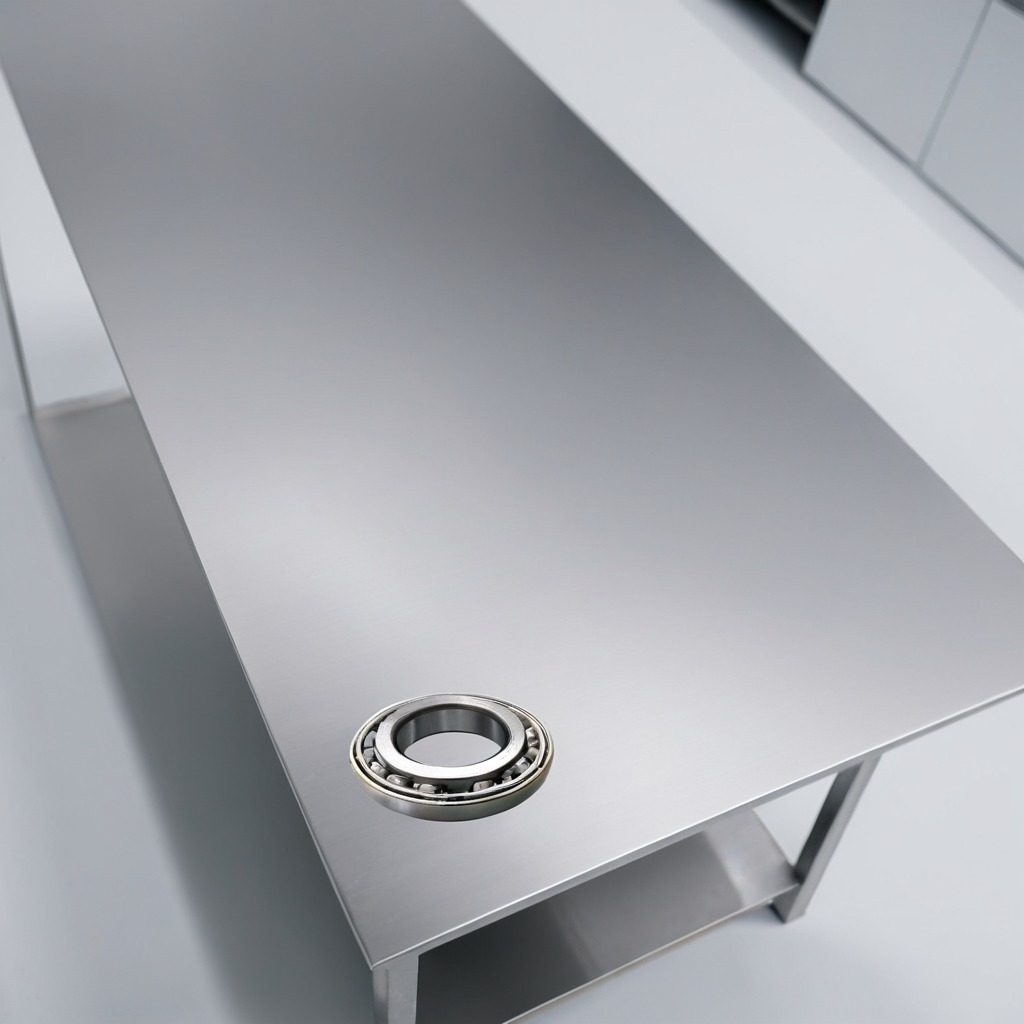
A metal ball bearing is lying on the stainless steel table in a high-end prototyping lab.